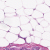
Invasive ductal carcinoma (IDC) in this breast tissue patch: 0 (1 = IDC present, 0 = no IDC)